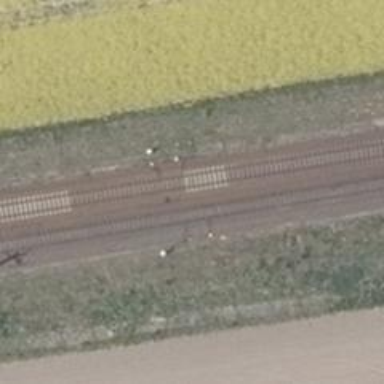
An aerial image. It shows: Railway with electrified contact lines.